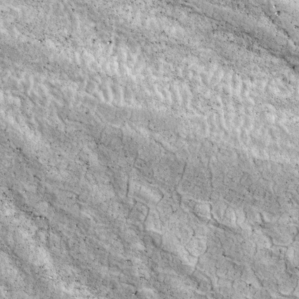
Label: non_frost